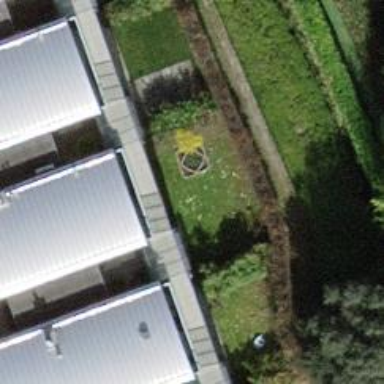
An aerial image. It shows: Garden enclosed by fence.